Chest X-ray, PA view. Patient: 43 years old, sex M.
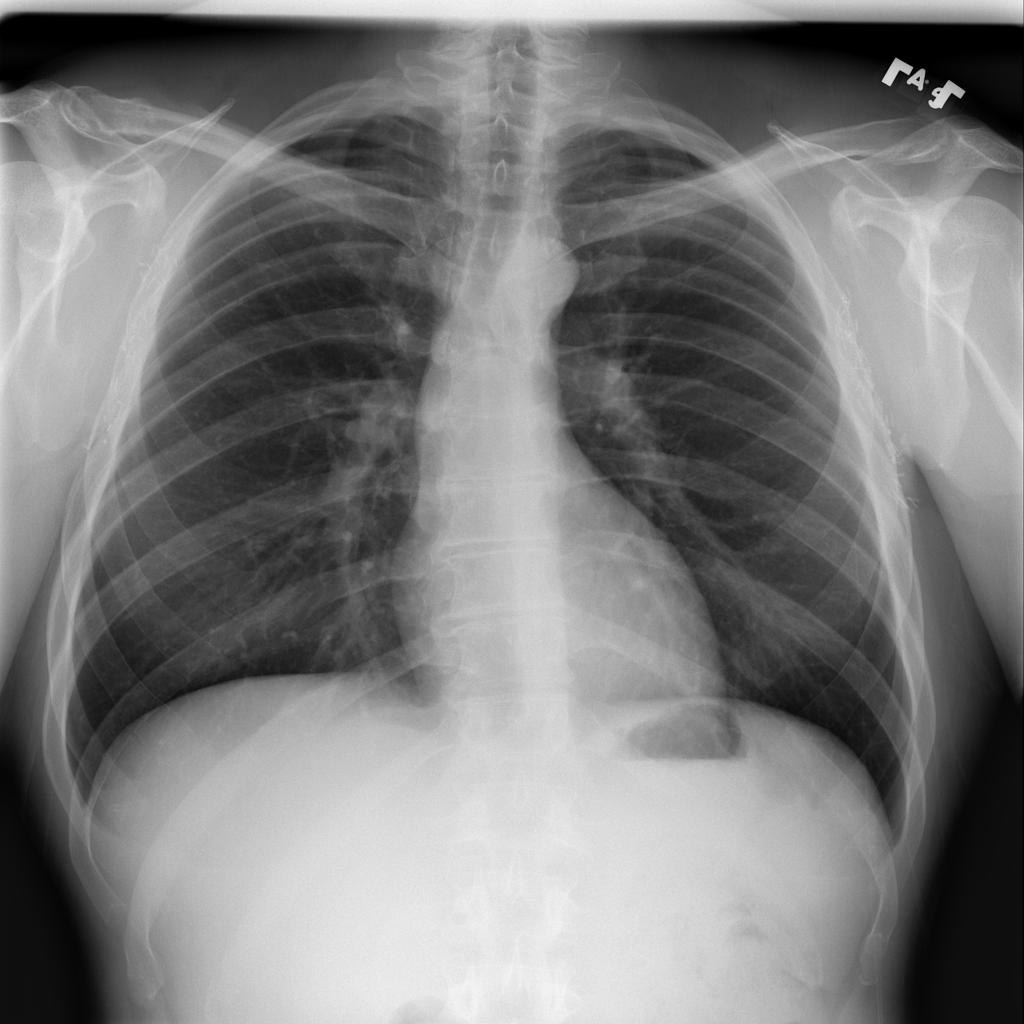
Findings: No Finding